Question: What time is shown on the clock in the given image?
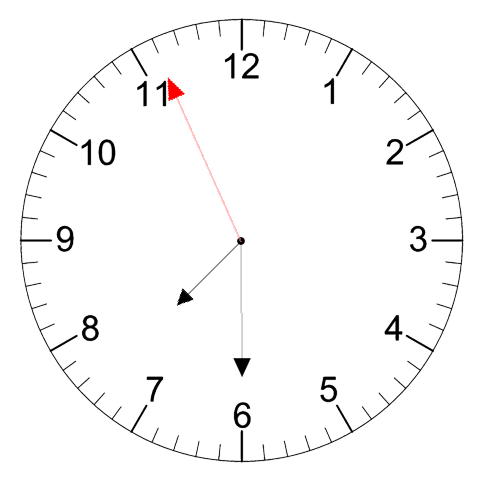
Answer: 07:29:56